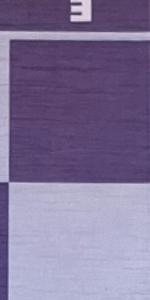
Label: Empty